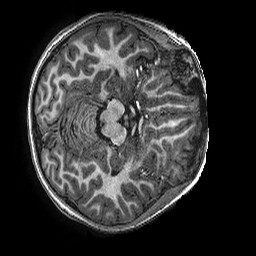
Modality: T1w
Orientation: axial
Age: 10
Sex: female
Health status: ill
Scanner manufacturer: ge
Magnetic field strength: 3 T
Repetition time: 0.00766 s
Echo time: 0.003476 s